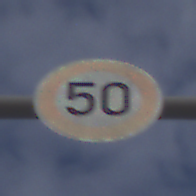
Verkehrszeichen: Geschwindigkeit50
Umgebung: Outdoor, Nature
Tageszeit: Midday
Wetter: PartlyCloudy
Licht: Natural
Jahreszeit: NotSpecified
Kontrast: MediumContrast